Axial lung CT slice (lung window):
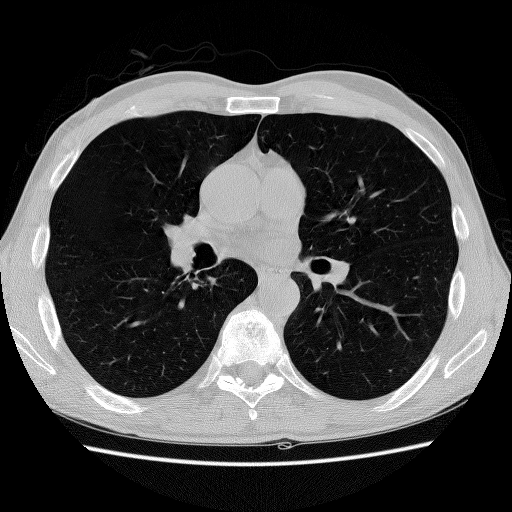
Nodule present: no